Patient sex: F
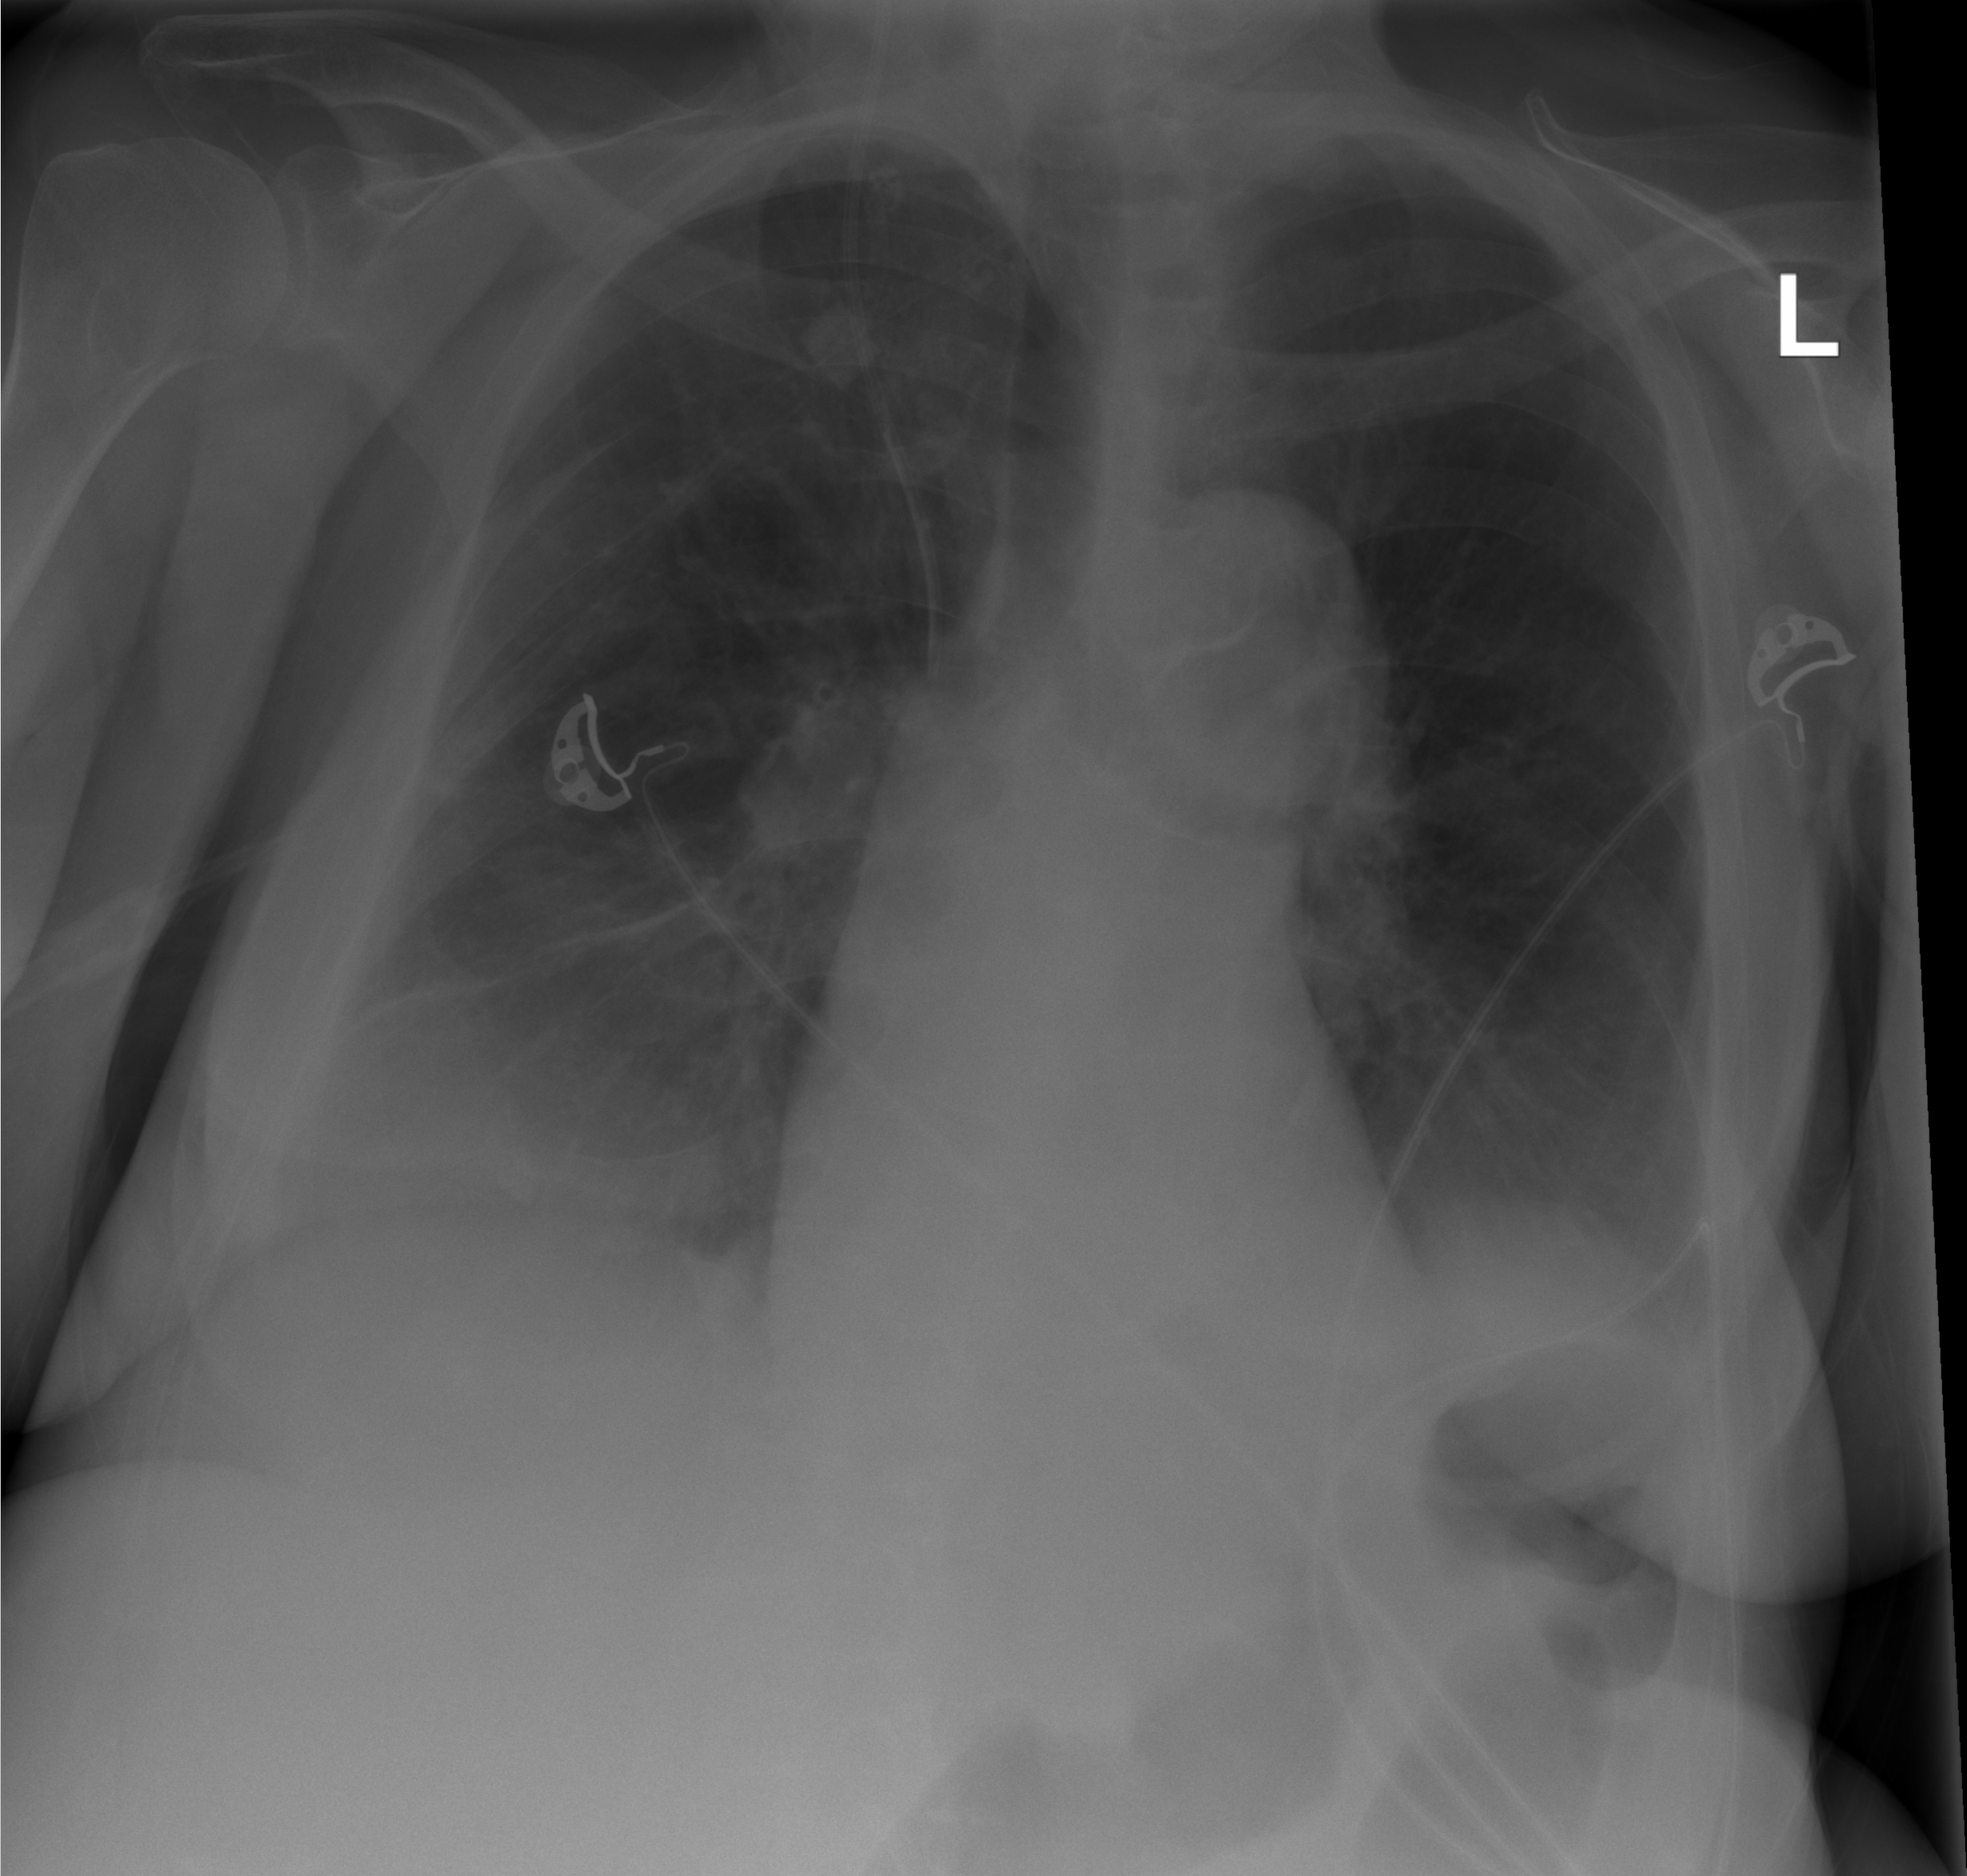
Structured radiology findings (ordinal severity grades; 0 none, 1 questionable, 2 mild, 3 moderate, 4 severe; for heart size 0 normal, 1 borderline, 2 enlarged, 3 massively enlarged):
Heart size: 1
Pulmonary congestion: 2
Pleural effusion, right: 2
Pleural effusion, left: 1
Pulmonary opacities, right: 0
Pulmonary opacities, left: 0
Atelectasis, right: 0
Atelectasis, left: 2